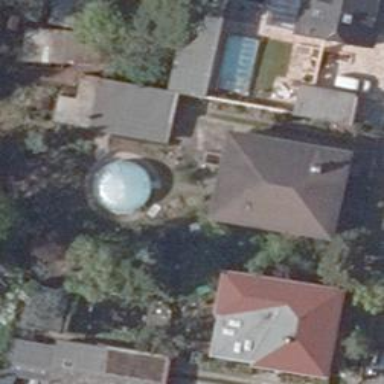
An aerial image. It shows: Detached building with hipped roof.